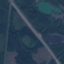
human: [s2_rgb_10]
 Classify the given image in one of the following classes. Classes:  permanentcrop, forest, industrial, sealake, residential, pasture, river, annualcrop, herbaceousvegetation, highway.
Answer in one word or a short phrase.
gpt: Highway